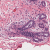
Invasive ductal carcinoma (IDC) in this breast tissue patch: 0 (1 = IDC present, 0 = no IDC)